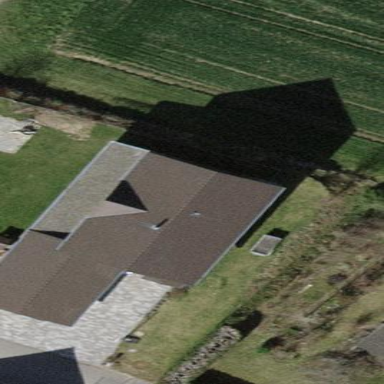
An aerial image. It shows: Simple and straightforward house.